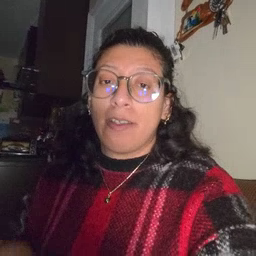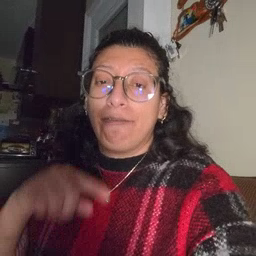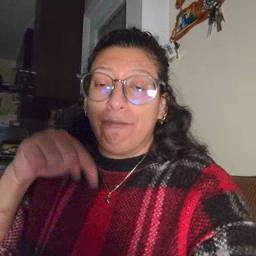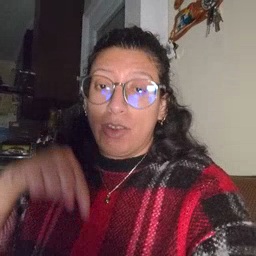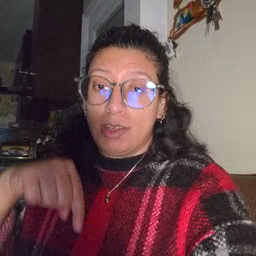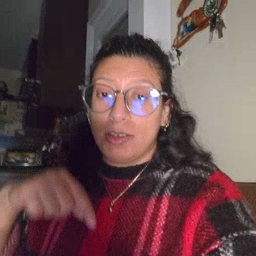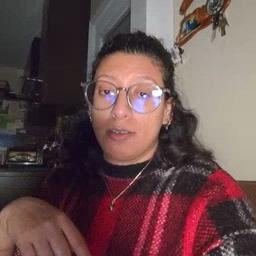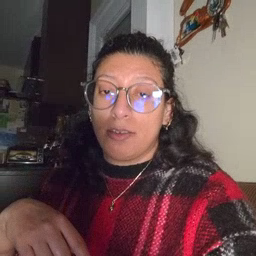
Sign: feet